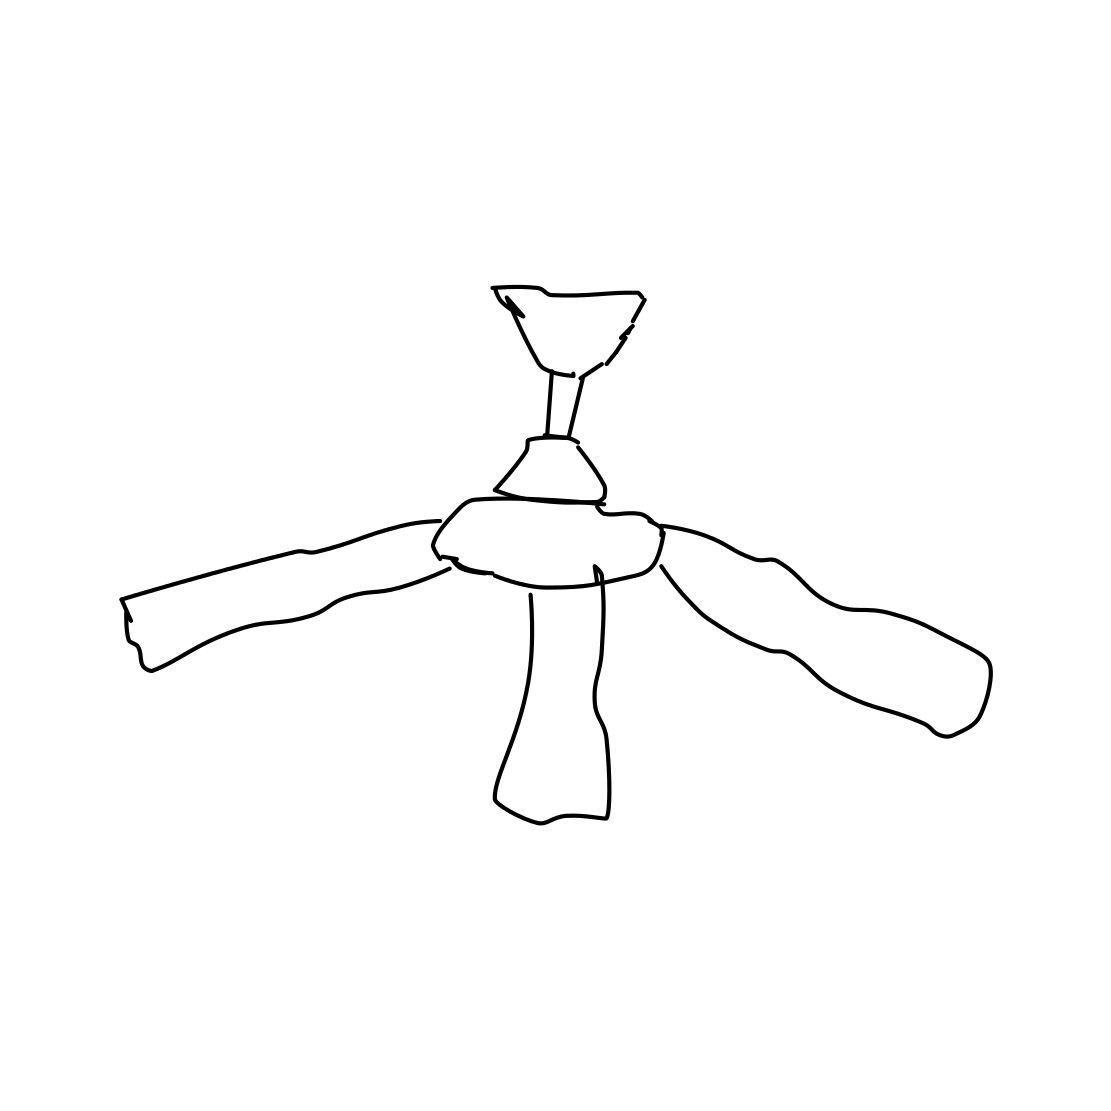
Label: fan